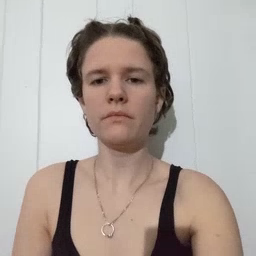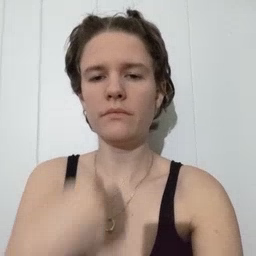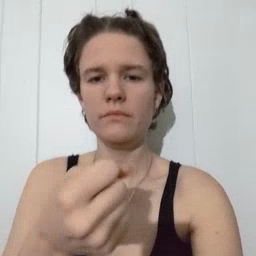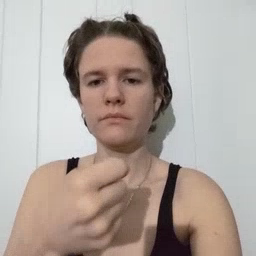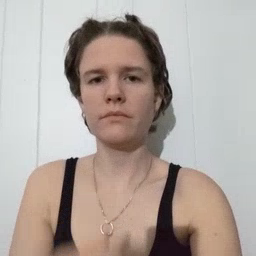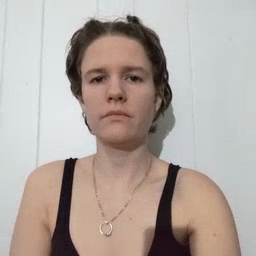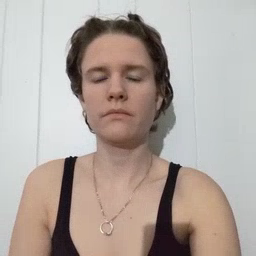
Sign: make